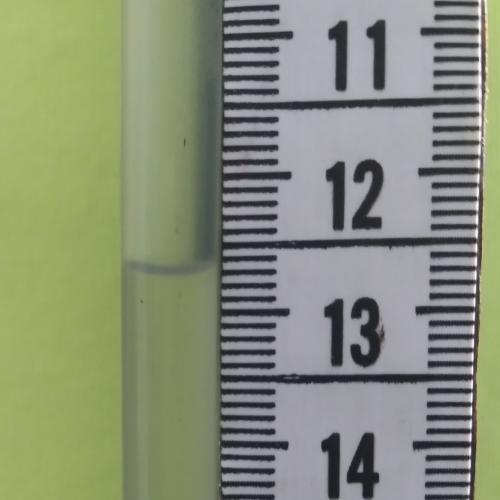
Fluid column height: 12.7 cm